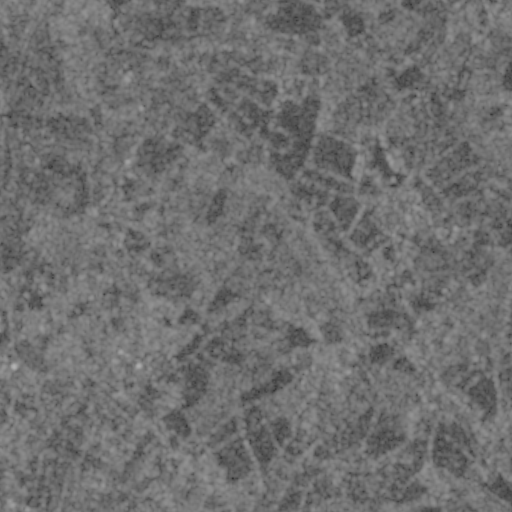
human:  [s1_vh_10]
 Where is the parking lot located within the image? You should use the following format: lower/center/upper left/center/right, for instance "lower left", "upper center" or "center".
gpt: The parking lot is located in the lower left of the image.
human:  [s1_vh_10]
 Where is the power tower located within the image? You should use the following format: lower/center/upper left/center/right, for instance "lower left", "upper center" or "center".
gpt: The power tower is located in the upper left of the image.
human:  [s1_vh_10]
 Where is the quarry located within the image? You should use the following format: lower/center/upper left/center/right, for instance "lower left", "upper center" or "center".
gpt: The quarry is located in the lower right of the image.
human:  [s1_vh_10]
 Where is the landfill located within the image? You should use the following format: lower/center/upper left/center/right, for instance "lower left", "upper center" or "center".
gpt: There is no landfill in the image.

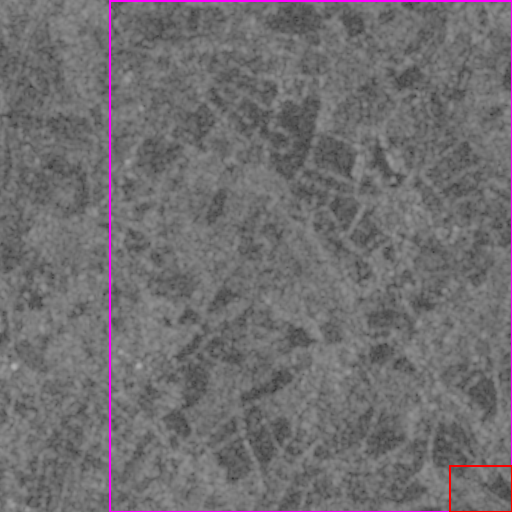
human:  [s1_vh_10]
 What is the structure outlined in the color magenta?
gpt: The structure outlined in magenta is a crop field.
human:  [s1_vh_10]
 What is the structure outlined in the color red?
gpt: The structure outlined in red is a quarry.
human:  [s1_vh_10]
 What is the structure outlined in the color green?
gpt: There is no green outline.